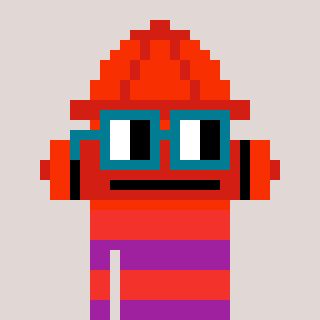
a pixel art character with square dark green glasses, a fire hydrant-shaped head and a magenta-colored body on a warm background